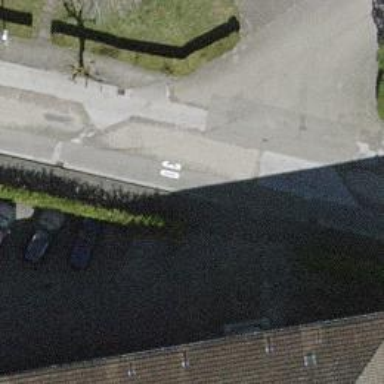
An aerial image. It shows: Residential road.